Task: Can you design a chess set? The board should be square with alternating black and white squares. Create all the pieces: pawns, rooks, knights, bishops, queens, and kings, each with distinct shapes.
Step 1440:
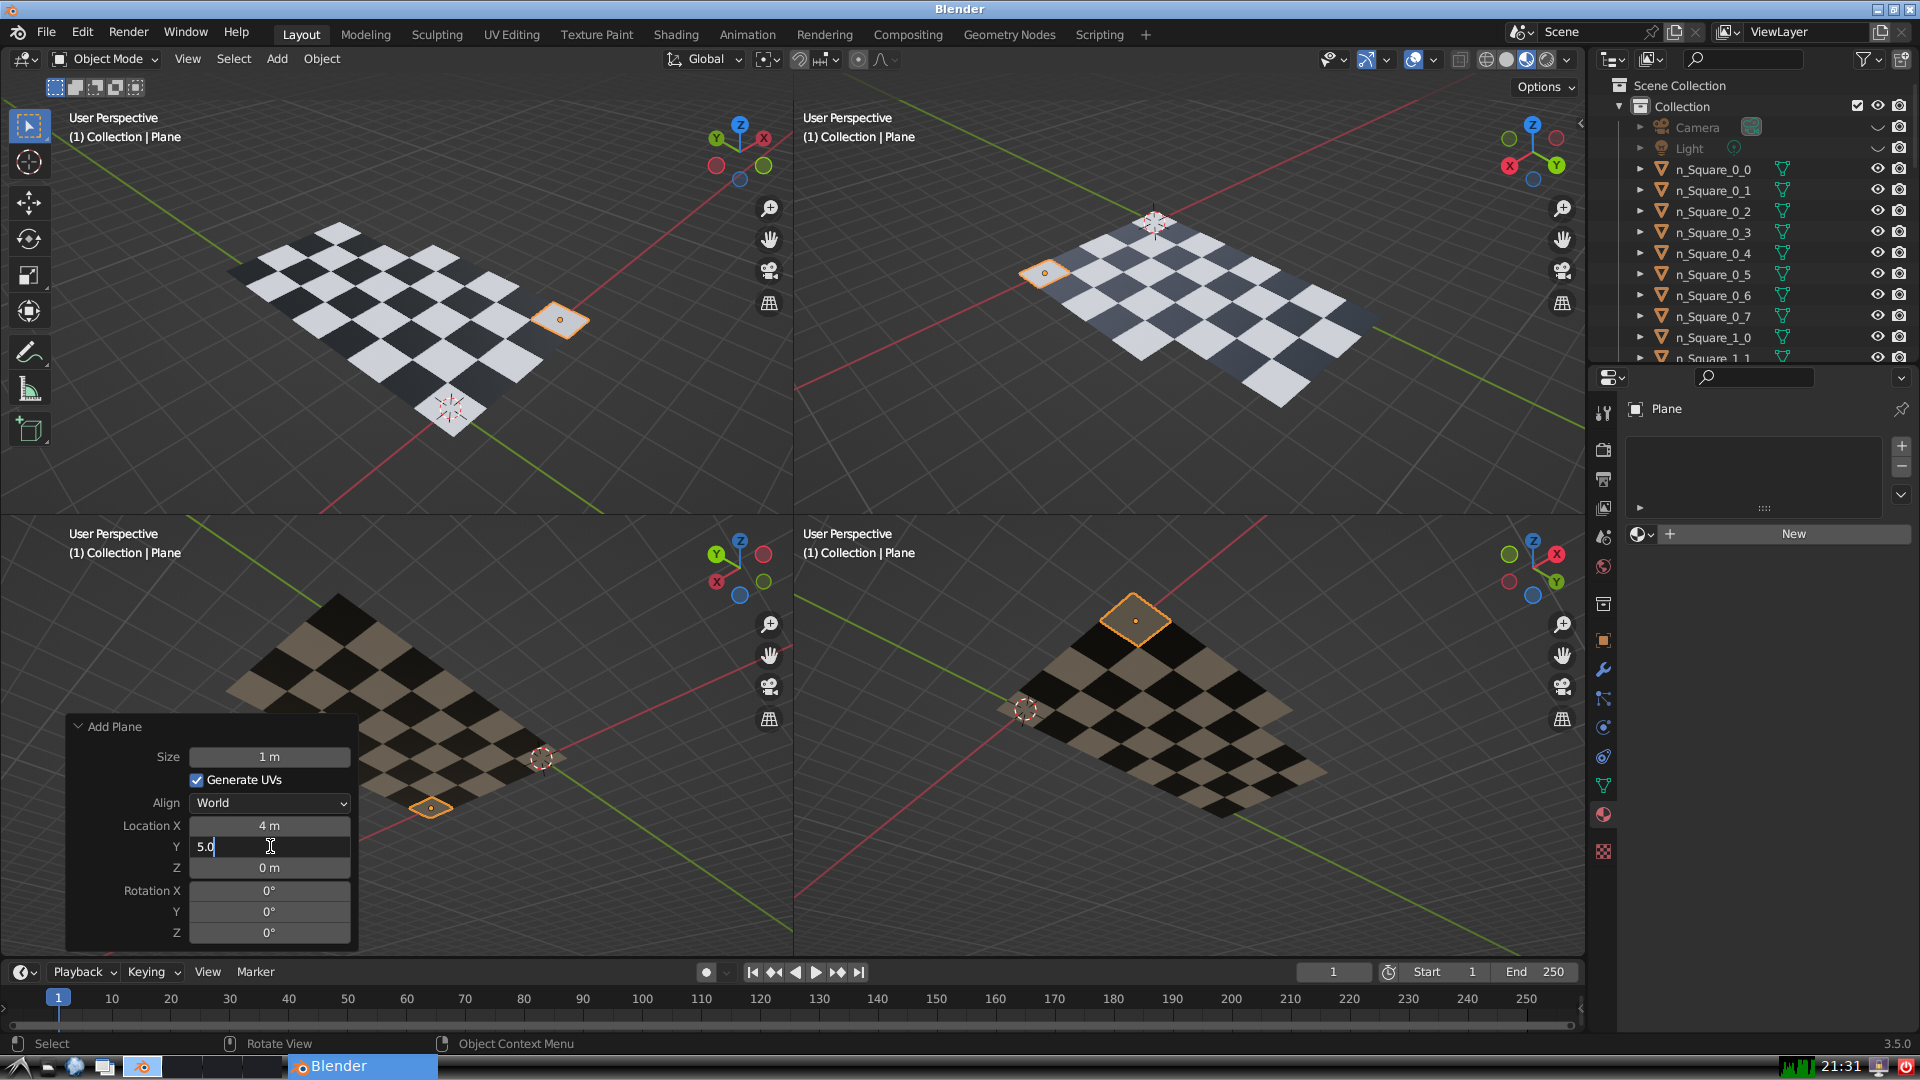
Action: {"key_press": ['Return']}